Question: I need to convert magento configurable product option dropdowns into selectable links or radio buttons styled like selectable links.. There are some paid themes that provide it but how to do it my shopper theme is not available anywhere..
what I want is something like this instead of default dropdowns..

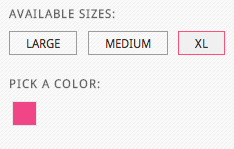
Answer: As I said I have written simple javascript to convert the dropdowns into links. Script below converts the dropdowns into links and shows selected combination as well..
'''
function replaceDropDowns() {
jQuery('.product_attribute_option_link').remove();
jQuery('#selected_combination').text('');
jQuery(".super-attribute-select").each(function() {
var drop_down = jQuery(this);
drop_down.hide();
drop_down.find("option[value!='']").each(function() {
var option = jQuery(this);
jQuery("<a>", {
text: option.text(),
href: '#',
class: 'product_attribute_option_link',
'data-id': drop_down.attr('id'),
'data-name': drop_down.attr('name'),
'data-value': option.val(),
'data-label': option.text(),
click: function() {
drop_down.val(option.val());
var obj = drop_down.get();
Event.observe(obj[0],'change',function(){});
fireEvent(obj[0],'change');
replaceDropDowns();
var selected_combination = [];
jQuery(".super-attribute-select").each(function() {
if(jQuery(this).val()) {
jQuery(".product_attribute_option_link[data-value="+jQuery(this).val()+"]").addClass('product_attribute_option_link_selected');
selected_combination.push(jQuery(this).find("option:selected").text());
}
});
jQuery.each(selected_combination, function(index, selection) {
jQuery('#selected_combination').append(selection);
if(index+1 < selected_combination.length)
jQuery('#selected_combination').append(" - ");
})
return false;
}
}).appendTo(drop_down.parent());
})
});
}
jQuery(function() {
replaceDropDowns();
})
'''